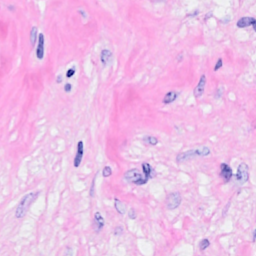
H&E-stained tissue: Breast